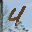
Label: 4